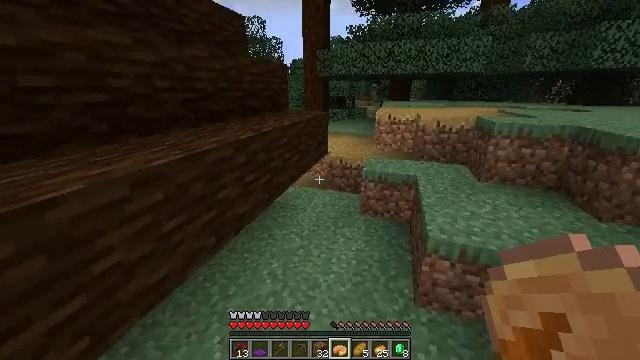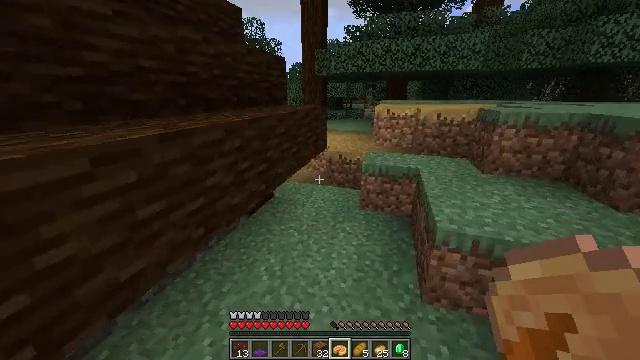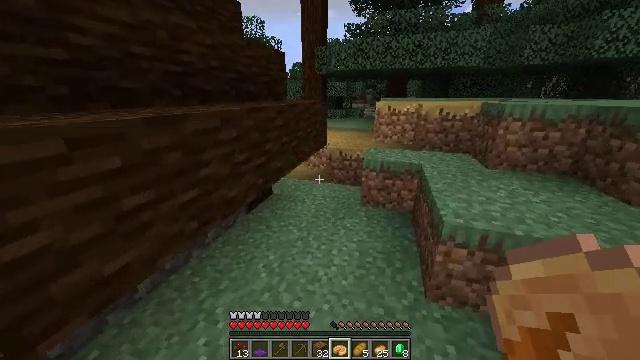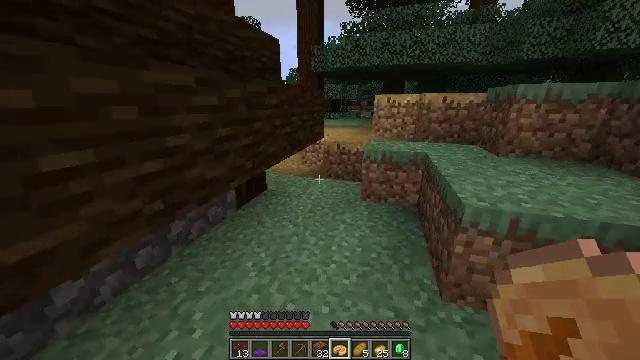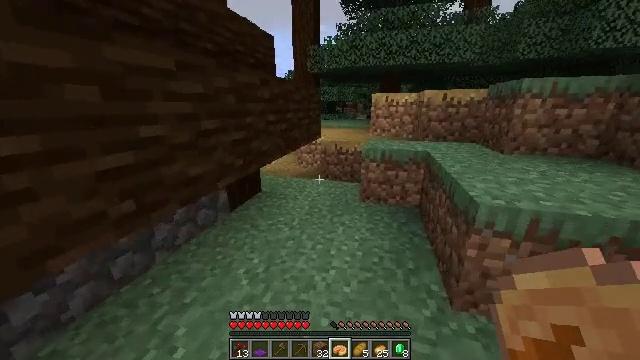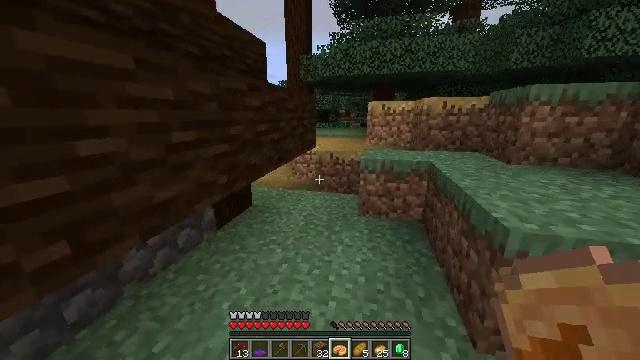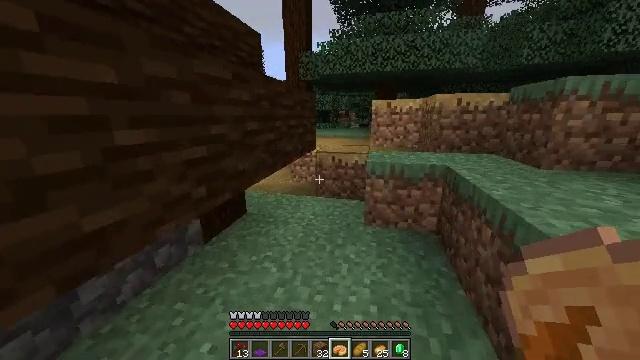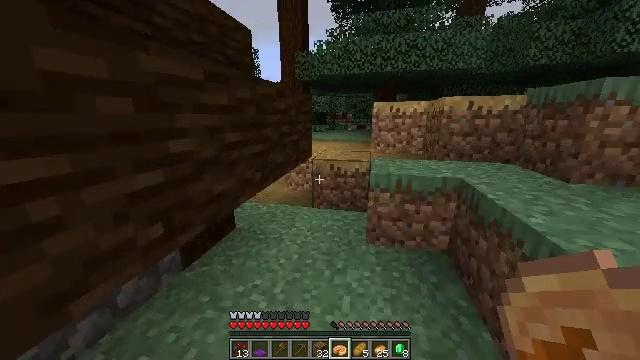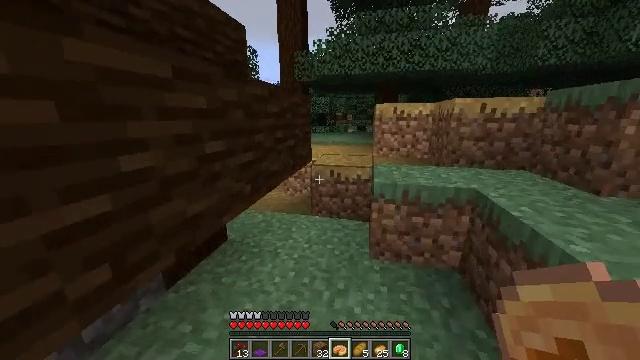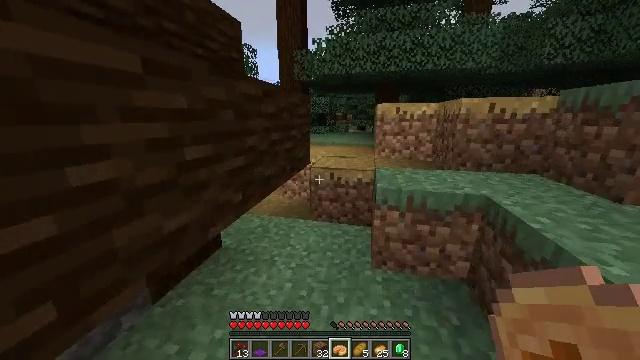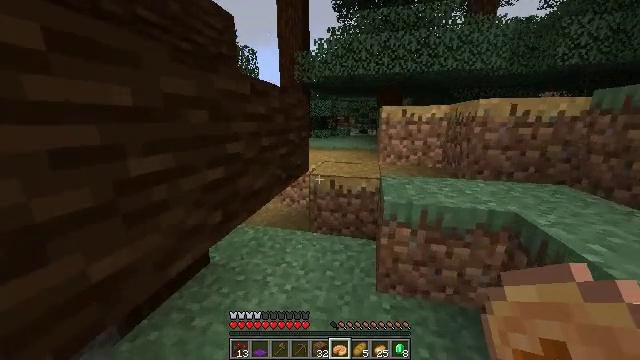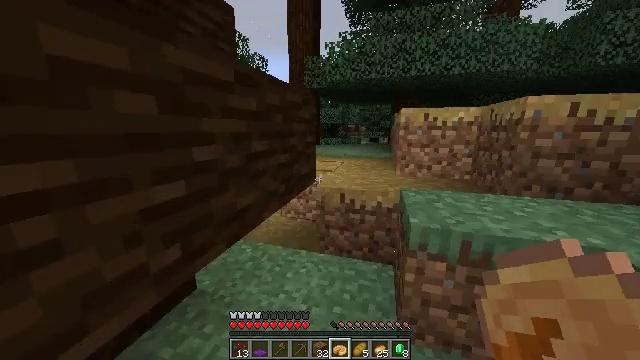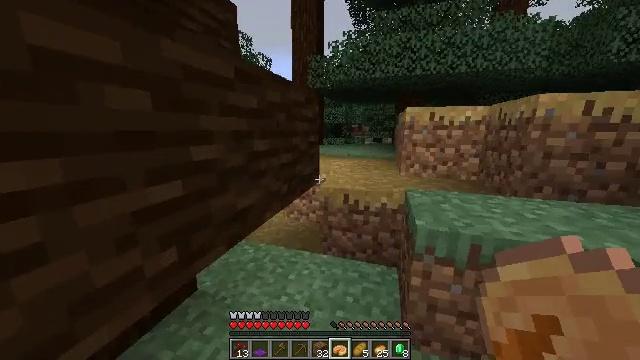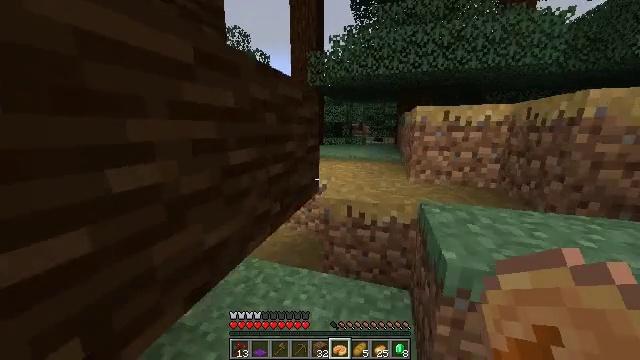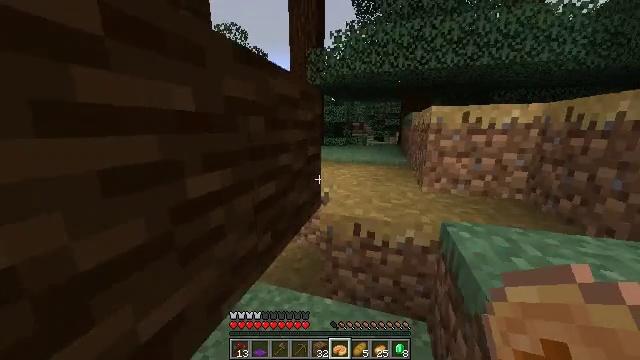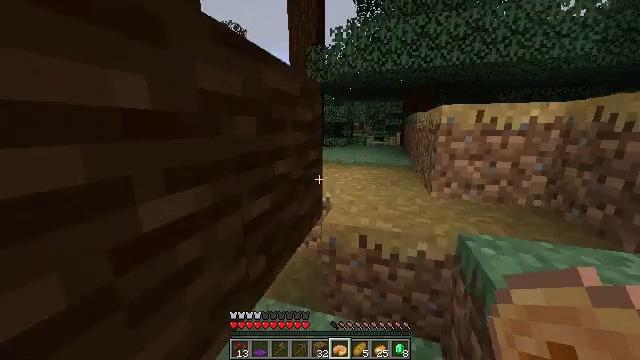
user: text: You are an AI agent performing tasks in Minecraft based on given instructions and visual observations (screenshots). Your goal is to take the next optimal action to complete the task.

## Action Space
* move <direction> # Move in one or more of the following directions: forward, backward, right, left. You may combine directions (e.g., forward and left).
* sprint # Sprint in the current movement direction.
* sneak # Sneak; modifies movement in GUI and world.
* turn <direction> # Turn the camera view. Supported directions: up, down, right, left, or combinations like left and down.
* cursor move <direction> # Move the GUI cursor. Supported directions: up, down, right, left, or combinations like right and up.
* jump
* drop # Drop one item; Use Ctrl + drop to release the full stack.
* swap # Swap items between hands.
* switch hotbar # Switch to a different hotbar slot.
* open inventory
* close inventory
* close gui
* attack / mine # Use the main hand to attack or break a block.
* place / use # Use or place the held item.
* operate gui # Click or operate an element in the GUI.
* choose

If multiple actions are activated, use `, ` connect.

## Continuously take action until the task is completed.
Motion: motion action
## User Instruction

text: Drop a pumpkin pie.
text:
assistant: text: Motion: move forward, sprint
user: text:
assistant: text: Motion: move forward, sprint
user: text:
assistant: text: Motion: move forward, sprint, turn up
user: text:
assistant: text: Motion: move forward, sprint, turn right
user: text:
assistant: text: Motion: move forward, sprint, turn right and up
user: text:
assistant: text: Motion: move forward, sprint
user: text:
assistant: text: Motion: move forward, sprint
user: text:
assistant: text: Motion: move forward, sprint
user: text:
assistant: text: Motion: move forward, sprint
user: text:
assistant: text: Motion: move forward, sprint
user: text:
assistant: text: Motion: move forward, sprint, turn left and up
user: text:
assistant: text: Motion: move forward, sprint
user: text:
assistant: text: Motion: move forward, sprint
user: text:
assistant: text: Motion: move forward, sprint
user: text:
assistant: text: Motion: move forward, sprint
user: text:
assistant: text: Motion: move forward, sprint
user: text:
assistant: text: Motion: move forward, sprint
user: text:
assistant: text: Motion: move forward, sprint
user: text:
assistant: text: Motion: move forward, sprint, jump
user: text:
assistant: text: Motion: move forward, sprint, jump
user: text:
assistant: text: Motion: move forward and move right, sprint, jump
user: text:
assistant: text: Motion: move forward and move right, sprint, jump
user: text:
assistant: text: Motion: move forward and move right, sprint, turn left, jump
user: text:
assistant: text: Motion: move forward and move right, sprint, turn left
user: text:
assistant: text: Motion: move forward and move right, sprint, turn left
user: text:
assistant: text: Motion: move forward and move right, sprint, turn left
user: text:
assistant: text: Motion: move forward and move right, sprint, turn left
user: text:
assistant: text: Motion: move forward and move right, sprint, turn left
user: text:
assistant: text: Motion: move forward and move right, sprint, turn left
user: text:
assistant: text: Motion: move forward and move right, sprint, turn left